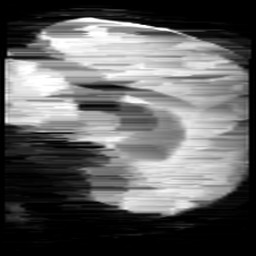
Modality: minIP
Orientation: sagittal
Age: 13
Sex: male
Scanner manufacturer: siemens
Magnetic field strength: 3 T
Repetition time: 0.027 s
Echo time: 0.02 s